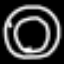
Label: donut